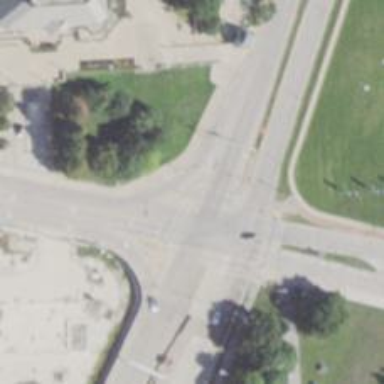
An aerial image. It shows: Marked footway crossing with pedestrian island.